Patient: sex F, age 48
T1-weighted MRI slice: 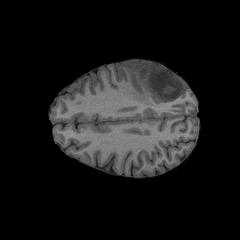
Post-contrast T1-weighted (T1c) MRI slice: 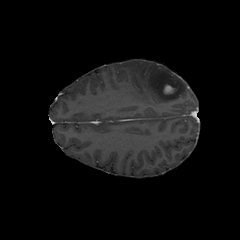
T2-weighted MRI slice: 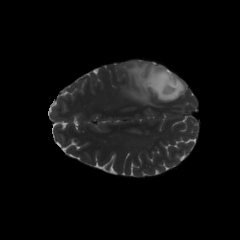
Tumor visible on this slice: yes
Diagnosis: Astrocytoma, IDH-mutant
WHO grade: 3